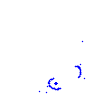
Particle: proton